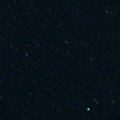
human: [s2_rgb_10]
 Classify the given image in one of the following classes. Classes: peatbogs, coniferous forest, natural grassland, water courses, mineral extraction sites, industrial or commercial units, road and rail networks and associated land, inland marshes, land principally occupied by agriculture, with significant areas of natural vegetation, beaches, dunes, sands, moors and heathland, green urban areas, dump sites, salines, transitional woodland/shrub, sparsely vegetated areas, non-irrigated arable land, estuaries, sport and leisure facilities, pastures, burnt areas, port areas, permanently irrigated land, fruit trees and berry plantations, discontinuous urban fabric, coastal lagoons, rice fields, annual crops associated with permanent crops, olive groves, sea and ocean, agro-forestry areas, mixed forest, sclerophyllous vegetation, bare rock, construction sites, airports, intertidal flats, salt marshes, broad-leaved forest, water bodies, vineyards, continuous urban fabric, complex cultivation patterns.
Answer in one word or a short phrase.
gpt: sea and ocean